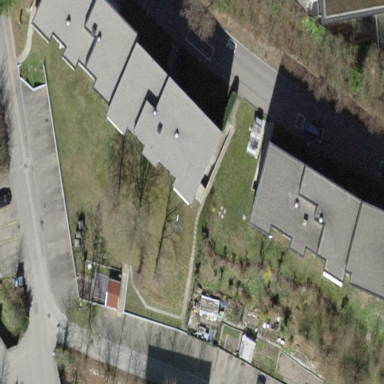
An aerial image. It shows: View of apartment building.